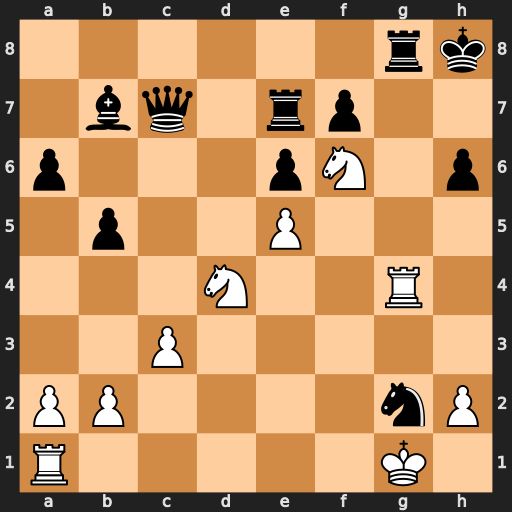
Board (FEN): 6rk/1bq1rp2/p3pN1p/1p2P3/3N2R1/2P5/PP4nP/R5K1
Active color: w
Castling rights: -
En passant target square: -
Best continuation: Rxg8#